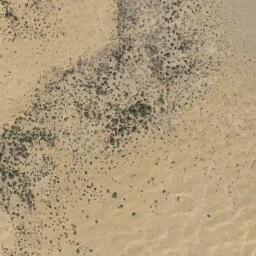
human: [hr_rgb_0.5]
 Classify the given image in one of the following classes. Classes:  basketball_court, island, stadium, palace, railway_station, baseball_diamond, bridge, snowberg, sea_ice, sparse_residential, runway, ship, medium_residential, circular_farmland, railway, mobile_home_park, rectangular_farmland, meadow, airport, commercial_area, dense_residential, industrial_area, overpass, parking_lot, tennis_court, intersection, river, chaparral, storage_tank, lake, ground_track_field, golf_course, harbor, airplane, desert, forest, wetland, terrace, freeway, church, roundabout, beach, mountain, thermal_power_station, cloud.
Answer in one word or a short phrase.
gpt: chaparral